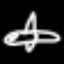
Label: airplane